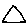
Label: triangle